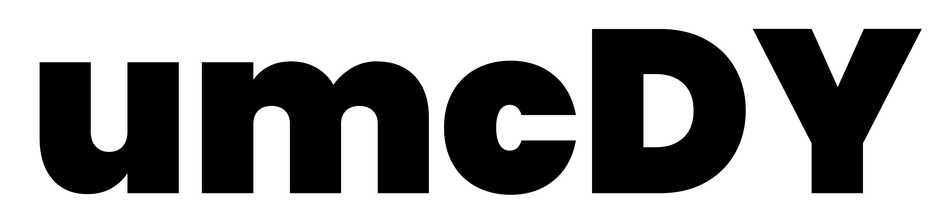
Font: Poppins-Black